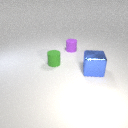
large blue metal cube in front of small green rubber cylinder